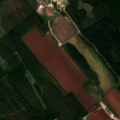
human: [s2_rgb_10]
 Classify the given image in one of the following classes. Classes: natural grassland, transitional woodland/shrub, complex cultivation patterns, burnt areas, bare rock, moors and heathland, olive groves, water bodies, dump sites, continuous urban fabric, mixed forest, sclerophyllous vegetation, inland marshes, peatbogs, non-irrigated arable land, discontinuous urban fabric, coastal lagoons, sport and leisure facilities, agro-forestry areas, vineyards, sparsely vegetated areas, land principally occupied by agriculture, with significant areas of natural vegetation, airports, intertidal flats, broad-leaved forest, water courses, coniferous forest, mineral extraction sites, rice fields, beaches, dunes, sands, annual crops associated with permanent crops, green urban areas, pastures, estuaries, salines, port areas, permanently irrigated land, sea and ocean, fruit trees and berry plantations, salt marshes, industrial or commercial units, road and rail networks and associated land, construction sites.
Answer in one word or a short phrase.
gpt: coniferous forest, mixed forest, peatbogs